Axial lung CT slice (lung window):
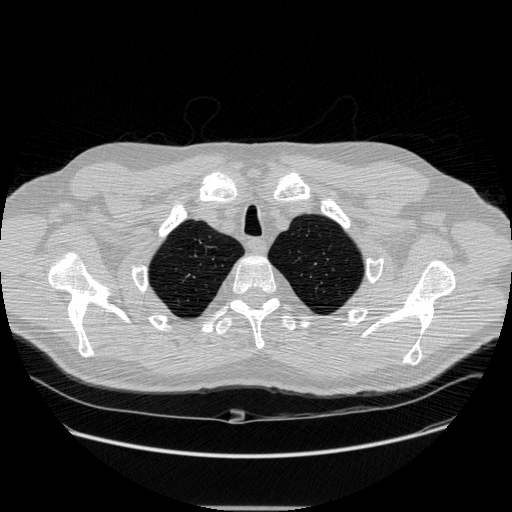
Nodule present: no